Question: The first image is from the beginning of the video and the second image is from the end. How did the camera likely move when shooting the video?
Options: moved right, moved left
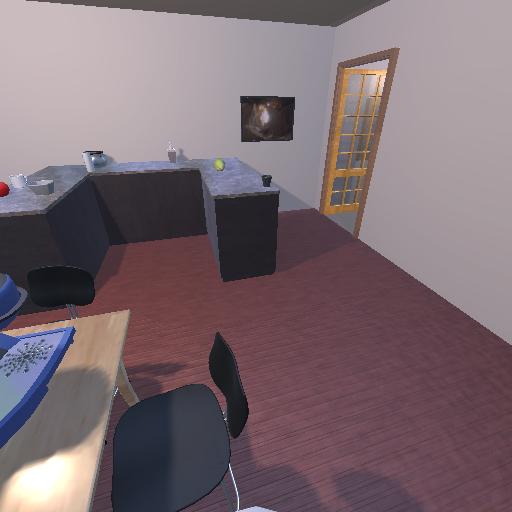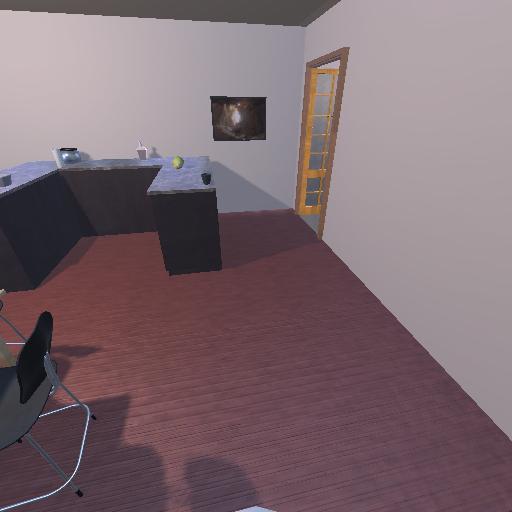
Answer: moved right